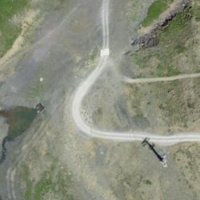
EUNIS habitat code: 26
Species observed at this site:
Huperzia selago
Tussilago farfara
Bartsia alpina